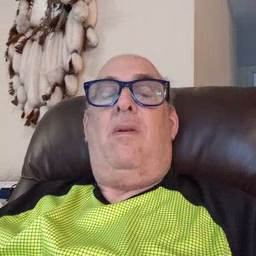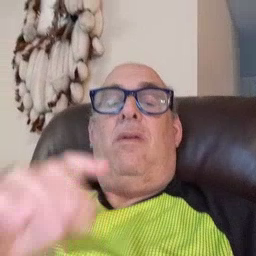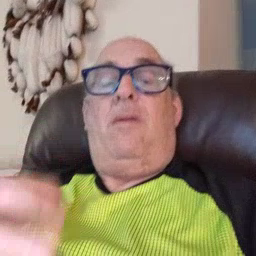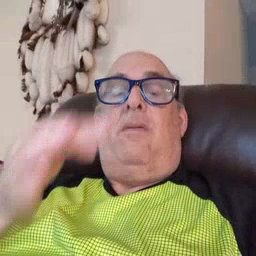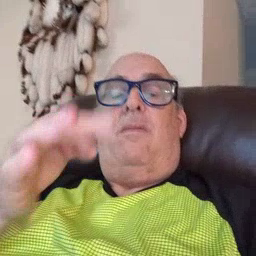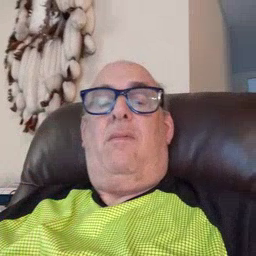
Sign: if